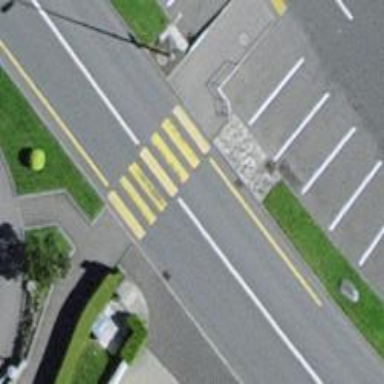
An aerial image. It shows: Marked asphalt footway with zebra crossing.